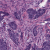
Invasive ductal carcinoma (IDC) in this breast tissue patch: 1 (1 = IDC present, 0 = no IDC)